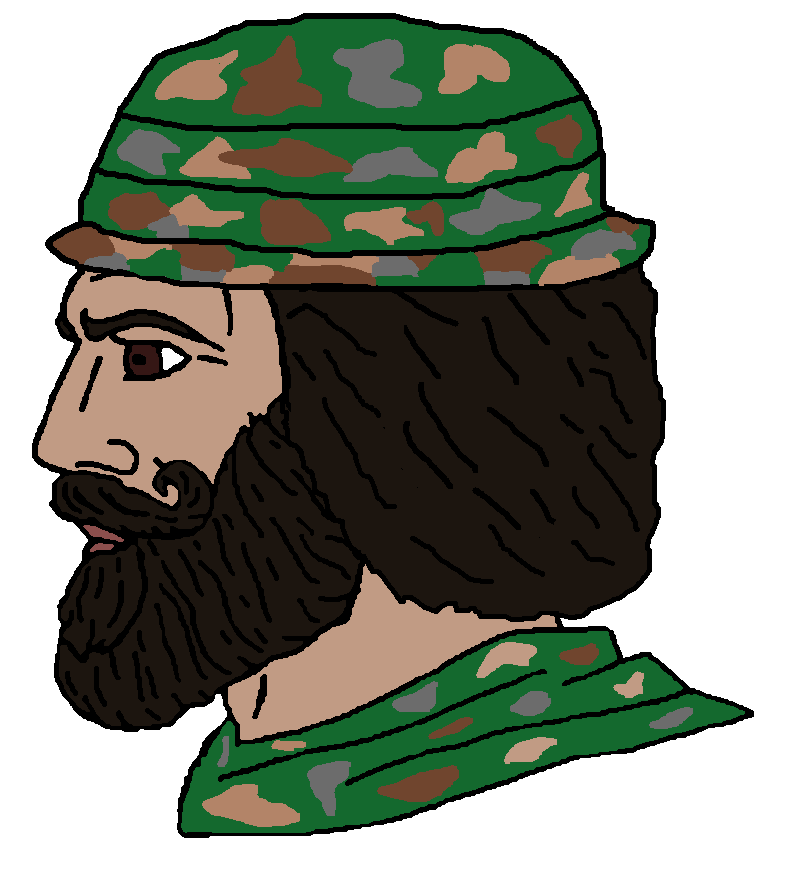
Label: 4_Yes_Chad